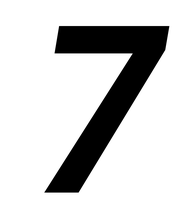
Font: Poppins-SemiBoldItalic